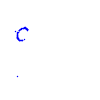
Particle: proton